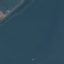
Label: SeaLake